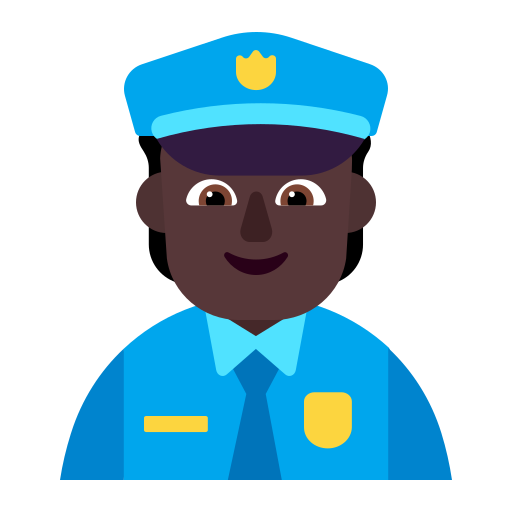
police officer flat dark